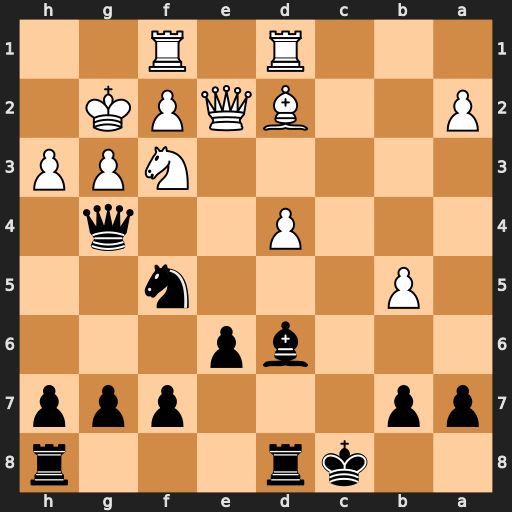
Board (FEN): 2kr3r/pp3ppp/3bp3/1P3n2/3P2q1/5NPP/P2BQPK1/3R1R2
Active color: b
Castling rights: -
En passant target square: -
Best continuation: Nh4+ Nxh4 Qxe2